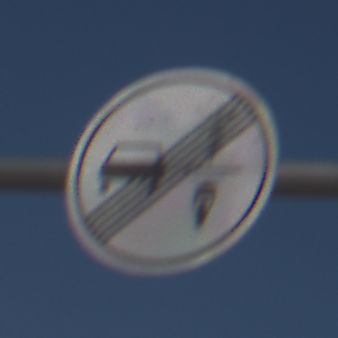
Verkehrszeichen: EndeVerbotUeberholenEinspurigeFahrzeuge
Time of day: MorningAfternoon
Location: Outdoor (Urban)
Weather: Clear
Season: NotSpecified
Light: Natural